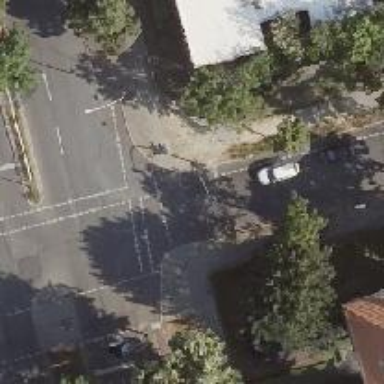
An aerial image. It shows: Road crossing with traffic signals.